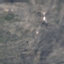
Land use / land cover: HerbaceousVegetation